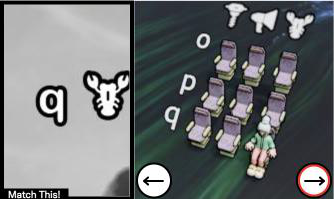
Task: seats
Answer: yes